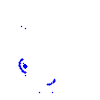
Particle: proton